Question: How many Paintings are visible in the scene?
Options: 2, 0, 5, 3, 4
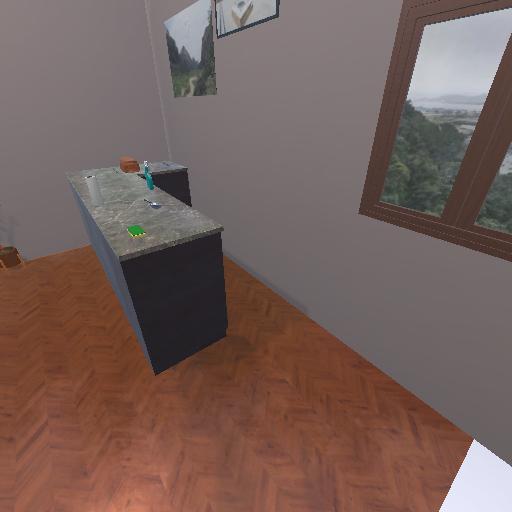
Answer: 2